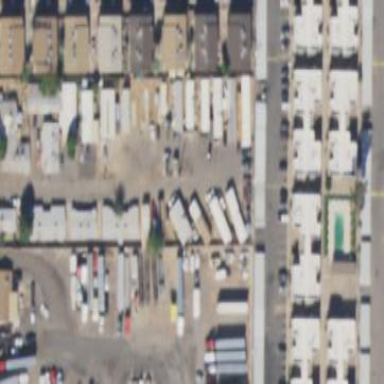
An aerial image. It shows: Residential area designated as trailer park.